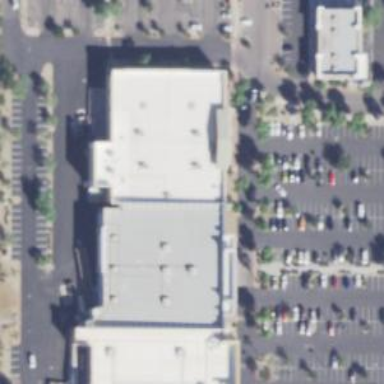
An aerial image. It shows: Department store building.